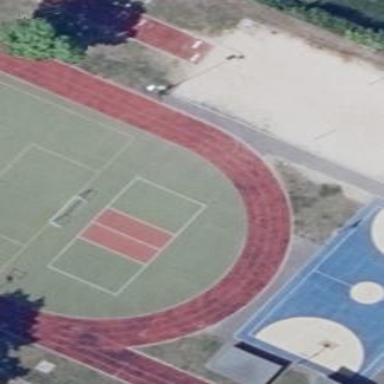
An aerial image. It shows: Basketball court in the leisure land pitch.